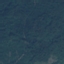
Land use / land cover class: Forest